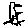
Label: bird